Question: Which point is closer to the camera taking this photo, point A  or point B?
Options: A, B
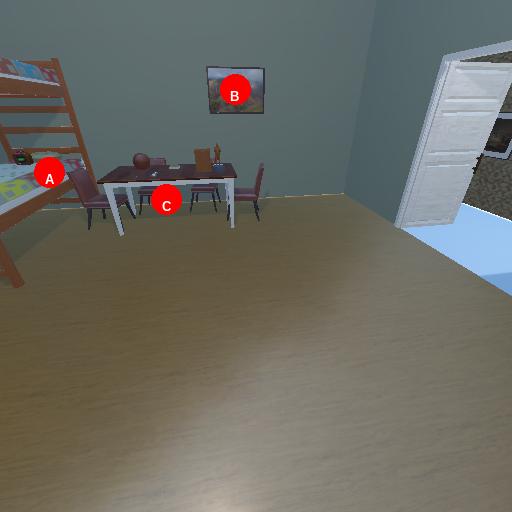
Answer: A